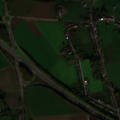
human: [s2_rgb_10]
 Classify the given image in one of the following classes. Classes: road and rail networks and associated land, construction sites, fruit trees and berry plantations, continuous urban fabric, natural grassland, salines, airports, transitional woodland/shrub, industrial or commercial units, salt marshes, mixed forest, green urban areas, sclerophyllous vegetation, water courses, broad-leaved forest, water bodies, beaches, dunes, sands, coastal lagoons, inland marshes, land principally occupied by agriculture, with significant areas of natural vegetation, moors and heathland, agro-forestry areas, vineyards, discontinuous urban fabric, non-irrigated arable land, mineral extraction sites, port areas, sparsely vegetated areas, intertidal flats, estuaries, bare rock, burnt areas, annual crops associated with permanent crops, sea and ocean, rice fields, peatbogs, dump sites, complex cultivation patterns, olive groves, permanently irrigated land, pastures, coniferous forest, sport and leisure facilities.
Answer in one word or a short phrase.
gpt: discontinuous urban fabric, road and rail networks and associated land, non-irrigated arable land, pastures, complex cultivation patterns, moors and heathland